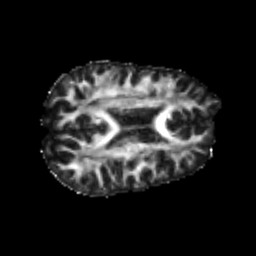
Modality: FA
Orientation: axial
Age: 22
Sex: male
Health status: healthy
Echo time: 0.074 s